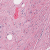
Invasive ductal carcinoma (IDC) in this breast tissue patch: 0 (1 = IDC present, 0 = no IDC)